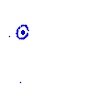
Particle: pion